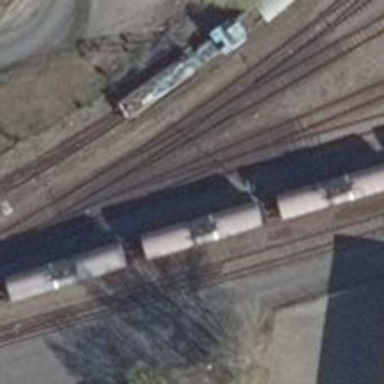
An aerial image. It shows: Railway switch.